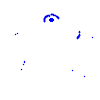
Particle: electron